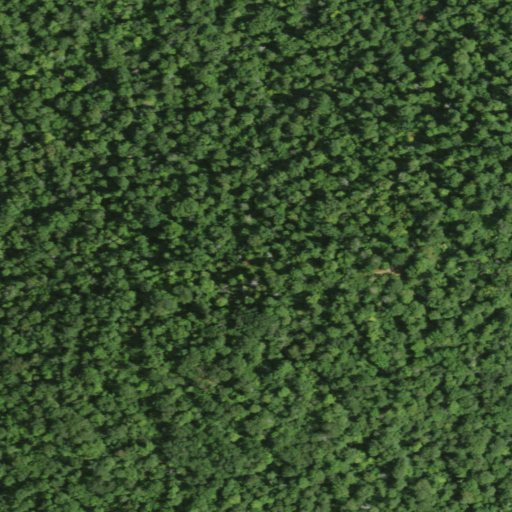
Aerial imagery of mountain in New York named Hedgehog Mountain containing only deciduous forest